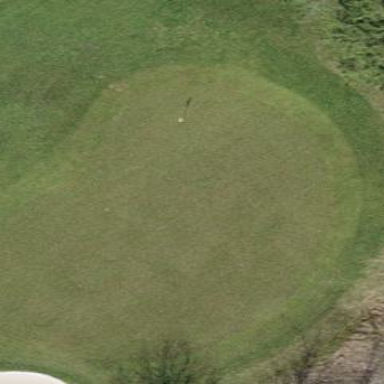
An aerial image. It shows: Golf green.